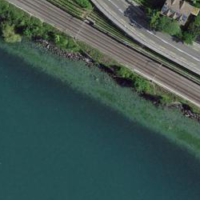
EUNIS habitat code: 14
Species observed at this site:
Fulica atra
Euphorbia lathyris
Cygnus olor